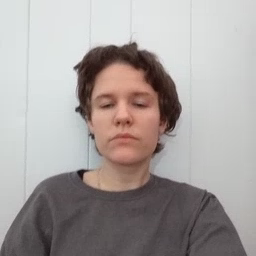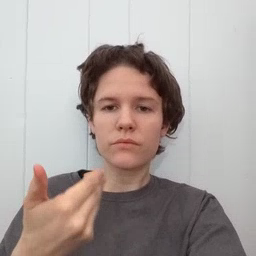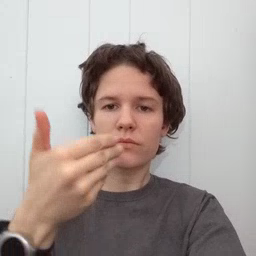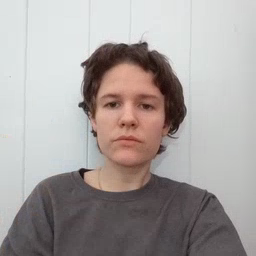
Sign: after